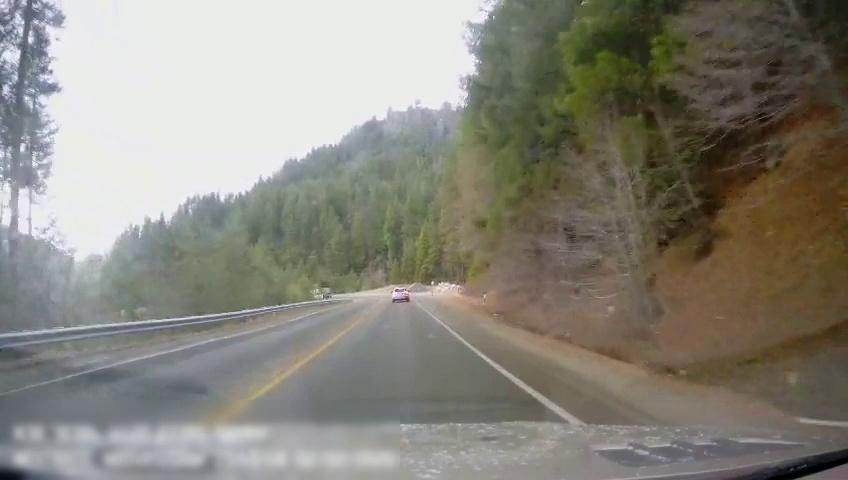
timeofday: Day
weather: Sunny
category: Drivable Space
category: Vehicles | SUV
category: Lanes | Alternate Lane
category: Lanes | Current Lane
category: Lanes | Opposite Lane
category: Lanes | Opposite Lane